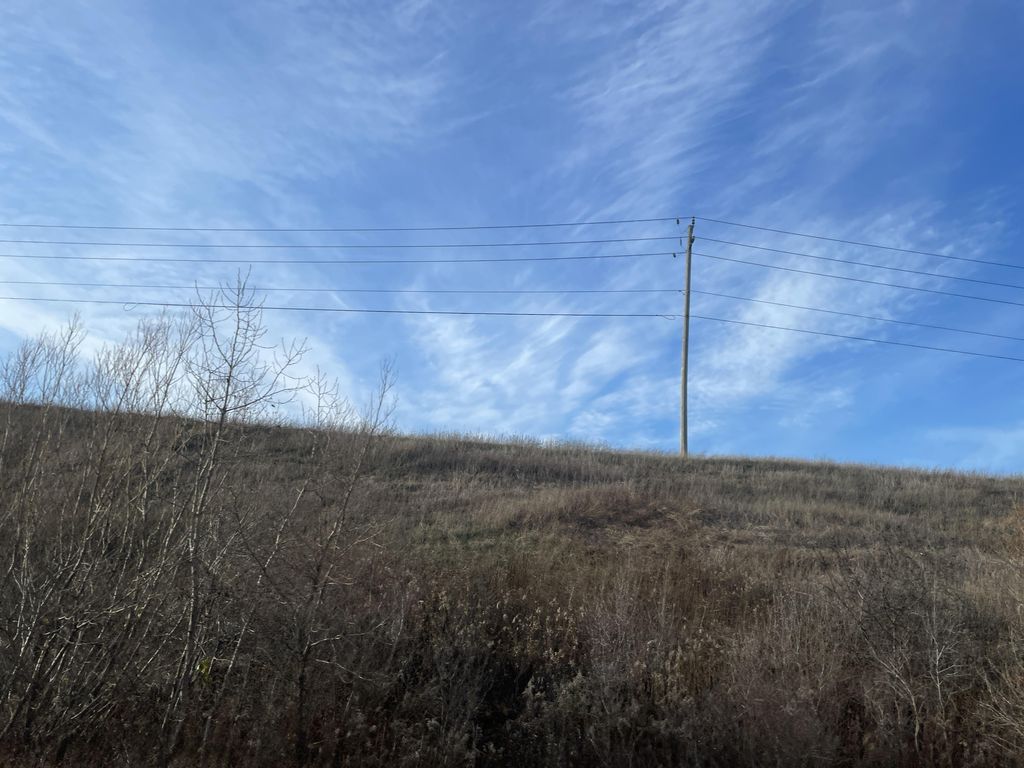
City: kitchener-waterloo